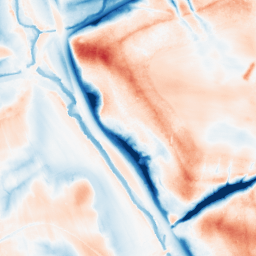
Category: trend_removal
Decomposition family: local_polynomial
Decomposition parameters: window_size: 51
degree: 3
Upsampling method: cubic_catmull_rom
Upsampling parameters: scale: 8
Upsampling scale: 8